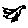
Label: bird